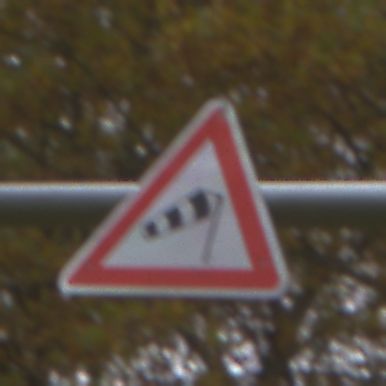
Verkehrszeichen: SeitenwindVonRechts
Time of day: Midday
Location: Outdoor (Nature)
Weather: Overcast
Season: Autumn
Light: Natural